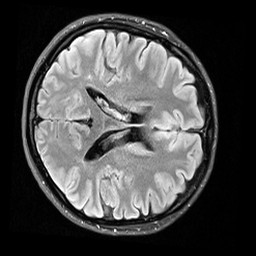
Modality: FLAIR
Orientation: axial
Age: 22
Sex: female
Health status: healthy
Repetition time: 12 s
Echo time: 0.095 s